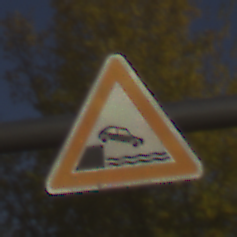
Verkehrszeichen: Ufer
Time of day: SunriseSunset
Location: Outdoor (Urban)
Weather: PartlyCloudy
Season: Autumn
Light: Natural